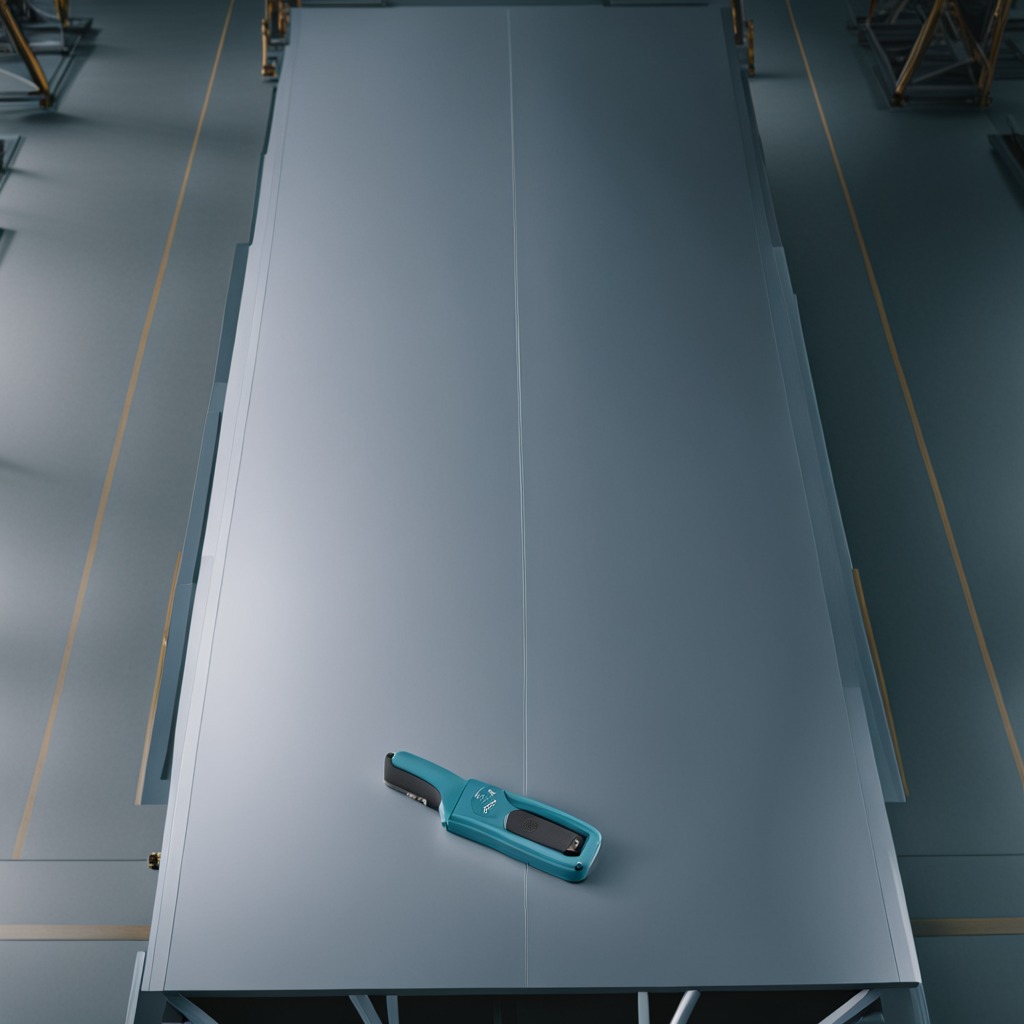
A utility knife lying on the toolbox surface in an airplane hangar workshop 8K.